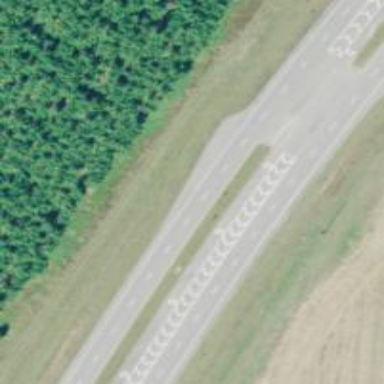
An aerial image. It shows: Expressway with asphalt surface classified as trunk highway.